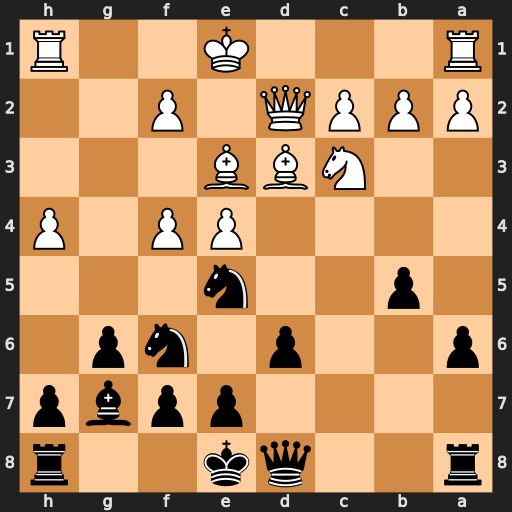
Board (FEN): r2qk2r/4ppbp/p2p1np1/1p2n3/4PP1P/2NBB3/PPPQ1P2/R3K2R
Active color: b
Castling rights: KQkq
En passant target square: -
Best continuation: Nf3+ Kf1 Nxd2+